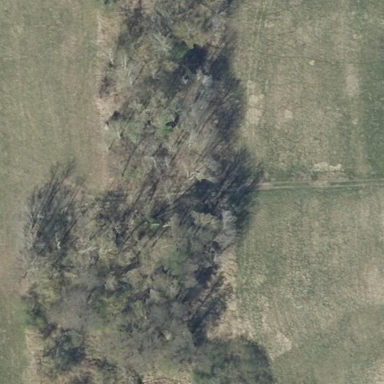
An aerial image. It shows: Broadleaved woodland area.